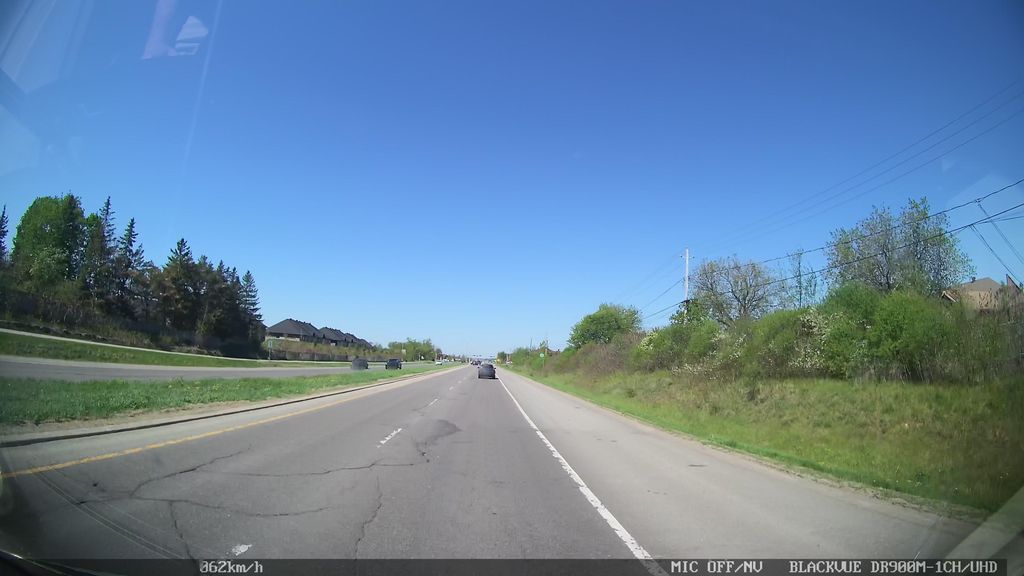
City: ottawa-gatineau